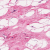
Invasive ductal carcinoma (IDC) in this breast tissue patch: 0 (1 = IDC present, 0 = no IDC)